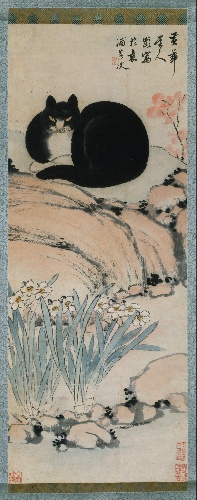
Artist: Zhu Ling
Artist bio: Chinese, active ca. 1820–1850
Date: 19th century
Object type: Hanging scroll
Classification: Paintings
Medium: Hanging scroll; ink and color on paper
Culture: China
Period: Qing dynasty (1644–1911)
Dimensions: 36 7/8 x 14 1/2 in. (93.7 x 36.8 cm)
Department: Asian Art
Credit line: Rogers Fund, 1956
Accession year: 1956
Repository: Metropolitan Museum of Art, New York, NY
Tags: Cats|Narcissus